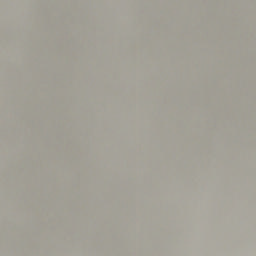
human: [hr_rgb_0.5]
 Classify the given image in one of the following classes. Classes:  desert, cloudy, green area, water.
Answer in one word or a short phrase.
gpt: cloudy